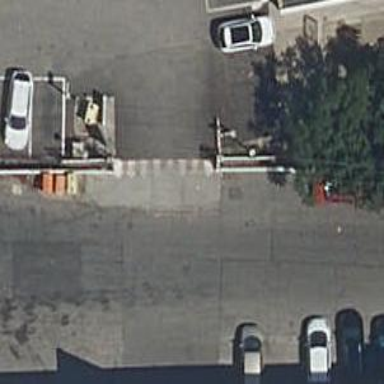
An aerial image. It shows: Gate.